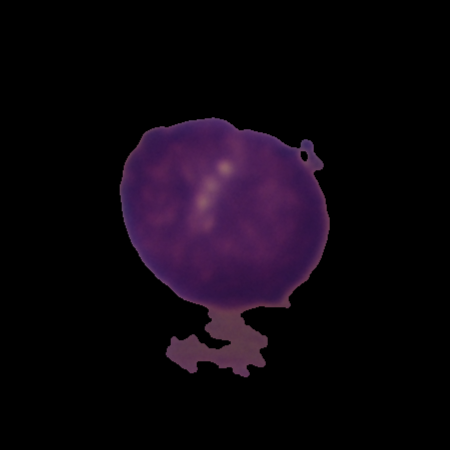
Label: healthy